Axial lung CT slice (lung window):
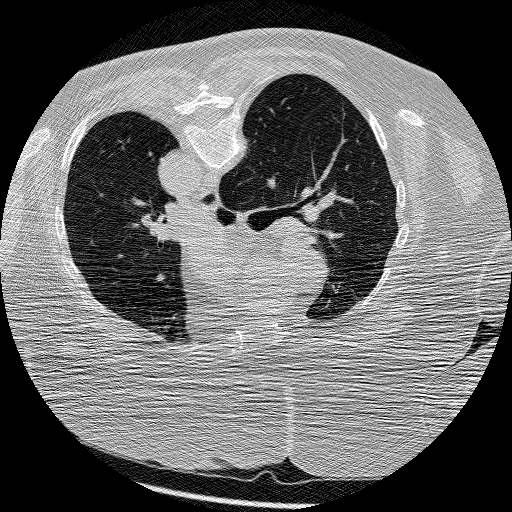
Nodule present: no